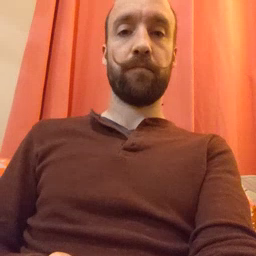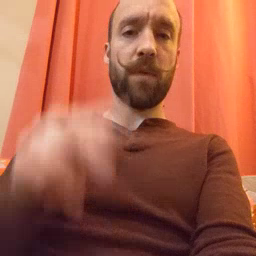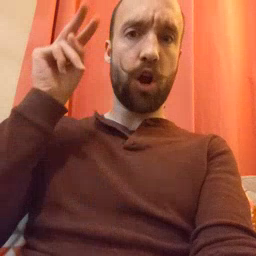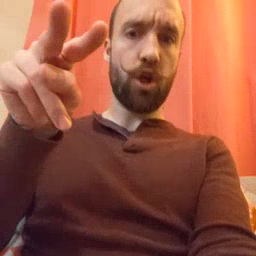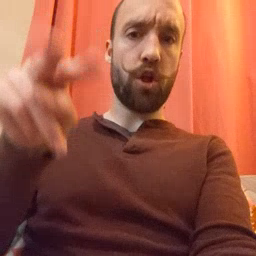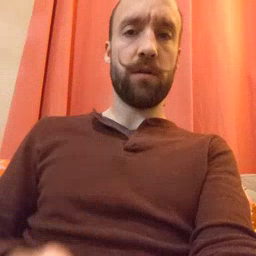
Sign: look